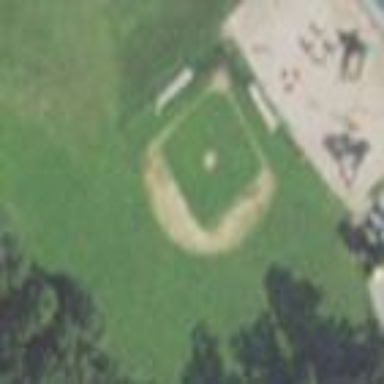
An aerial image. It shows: Baseball pitch for leisure and sports activities.